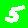
Digit: 5